Aerial crown-view tile of a tropical tree (Barro Colorado Island, Panama), acquired 20250915:
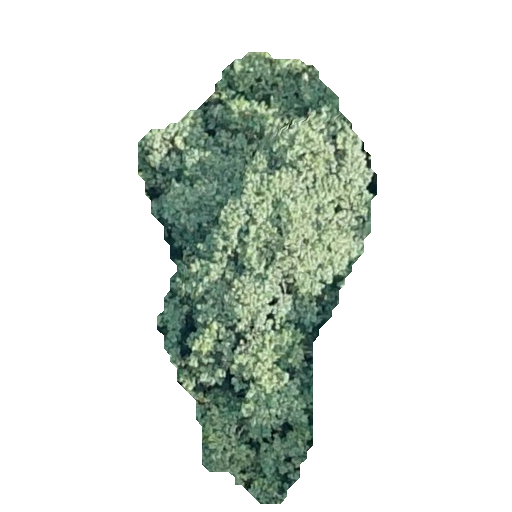
Species: Luehea seemannii
GBIF accepted scientific name: Luehea seemannii
Crown area: 97.154 m²